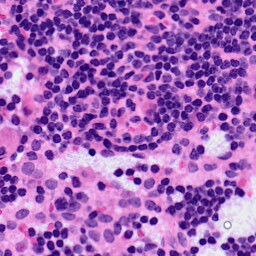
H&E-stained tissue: LymphNode